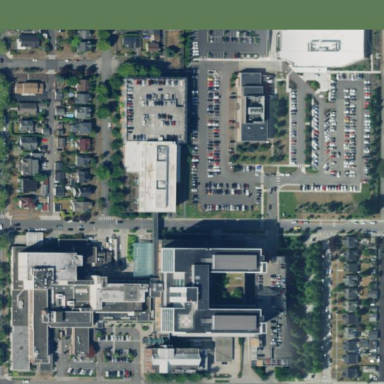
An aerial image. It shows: Hospital providing healthcare services.